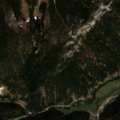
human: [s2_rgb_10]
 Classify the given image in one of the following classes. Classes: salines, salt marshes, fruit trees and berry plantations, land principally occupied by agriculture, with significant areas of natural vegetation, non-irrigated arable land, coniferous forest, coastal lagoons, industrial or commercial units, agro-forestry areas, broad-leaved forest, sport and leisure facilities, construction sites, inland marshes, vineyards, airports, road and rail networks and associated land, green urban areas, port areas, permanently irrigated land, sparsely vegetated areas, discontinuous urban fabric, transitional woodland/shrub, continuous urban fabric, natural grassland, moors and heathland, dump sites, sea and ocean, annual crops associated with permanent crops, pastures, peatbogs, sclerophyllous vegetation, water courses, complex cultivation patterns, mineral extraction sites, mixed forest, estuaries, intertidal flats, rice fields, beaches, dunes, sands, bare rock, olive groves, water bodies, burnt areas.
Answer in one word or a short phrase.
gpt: pastures, coniferous forest, mixed forest